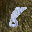
Label: 8